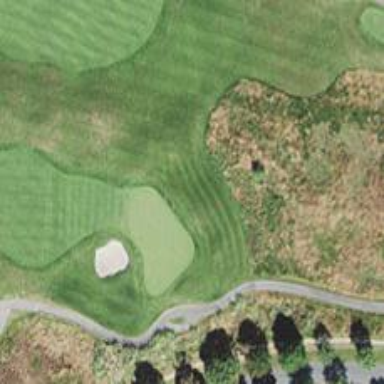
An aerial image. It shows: View of golf hole.